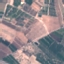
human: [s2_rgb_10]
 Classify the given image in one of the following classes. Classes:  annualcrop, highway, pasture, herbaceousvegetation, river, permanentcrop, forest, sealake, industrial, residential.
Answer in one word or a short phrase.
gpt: PermanentCrop